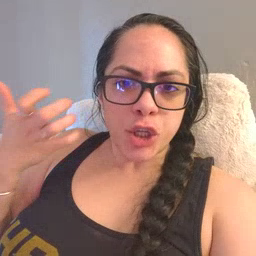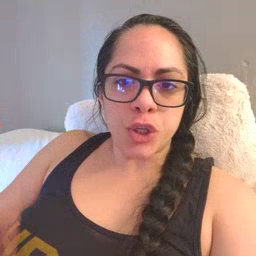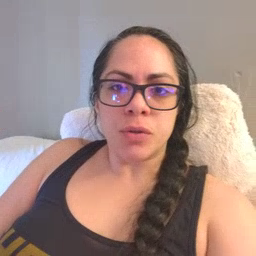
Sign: tiger